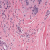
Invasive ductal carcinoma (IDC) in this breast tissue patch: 1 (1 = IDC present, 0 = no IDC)